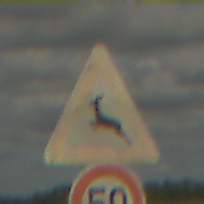
Verkehrszeichen: WildwechselRechts
Zusatzzeichen unten: Geschwindigkeit50
Umgebung: Outdoor, RoadRail
Tageszeit: Midday
Wetter: PartlyCloudy
Licht: Natural
Jahreszeit: NotSpecified
Kontrast: HighContrast